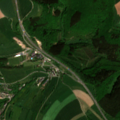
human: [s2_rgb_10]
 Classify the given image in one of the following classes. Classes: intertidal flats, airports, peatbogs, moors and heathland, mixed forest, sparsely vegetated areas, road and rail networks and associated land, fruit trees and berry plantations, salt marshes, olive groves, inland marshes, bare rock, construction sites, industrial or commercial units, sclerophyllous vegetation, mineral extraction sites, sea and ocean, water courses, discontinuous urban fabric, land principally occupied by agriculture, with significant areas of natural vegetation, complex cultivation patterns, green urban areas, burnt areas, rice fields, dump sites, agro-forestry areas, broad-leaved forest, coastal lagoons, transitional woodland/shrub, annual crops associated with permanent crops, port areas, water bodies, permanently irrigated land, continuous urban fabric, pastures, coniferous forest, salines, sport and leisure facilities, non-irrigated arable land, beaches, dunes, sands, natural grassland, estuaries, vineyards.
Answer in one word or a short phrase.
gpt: non-irrigated arable land, complex cultivation patterns, land principally occupied by agriculture, with significant areas of natural vegetation, broad-leaved forest, coniferous forest